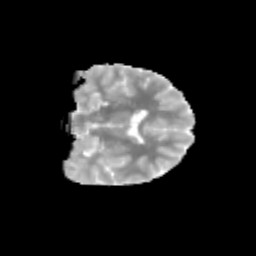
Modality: MD
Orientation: coronal
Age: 12
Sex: female
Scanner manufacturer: siemens
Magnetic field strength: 3 T
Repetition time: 3.8 s
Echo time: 0.07 s